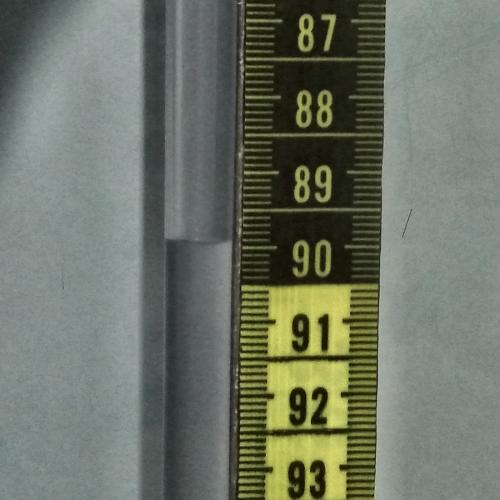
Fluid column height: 89.9 cm